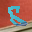
Label: 5